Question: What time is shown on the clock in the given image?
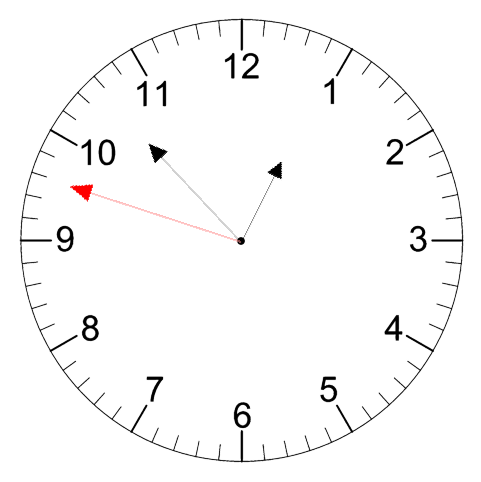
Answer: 12:52:48